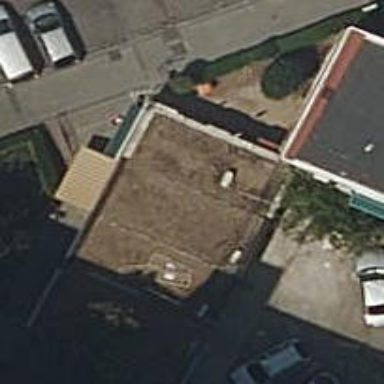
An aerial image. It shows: Cafe.